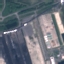
Land use / land cover: Industrial